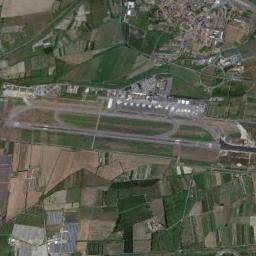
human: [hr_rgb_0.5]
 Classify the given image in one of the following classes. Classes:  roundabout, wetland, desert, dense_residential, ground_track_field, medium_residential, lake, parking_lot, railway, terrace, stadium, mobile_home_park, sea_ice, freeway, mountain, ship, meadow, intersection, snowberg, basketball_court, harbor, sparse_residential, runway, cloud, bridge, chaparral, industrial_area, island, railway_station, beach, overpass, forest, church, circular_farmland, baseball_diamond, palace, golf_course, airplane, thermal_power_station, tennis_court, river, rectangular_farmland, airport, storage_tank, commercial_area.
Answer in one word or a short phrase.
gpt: airport